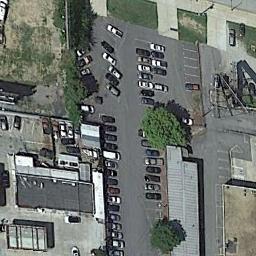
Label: parking_lot